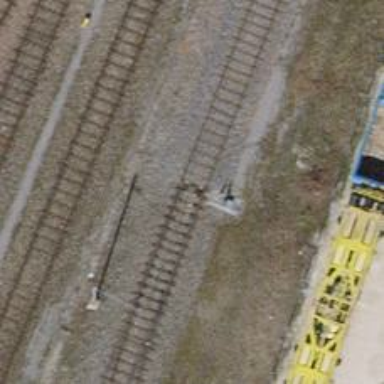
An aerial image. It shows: Railway switch.